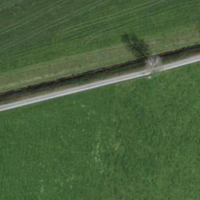
EUNIS habitat code: 24
Species observed at this site:
Grus grus